Interaction volume radius: 5 \u00c5
Interaction volume height: 30 \u00c5
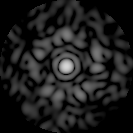
Disorder parameter: 0.8508